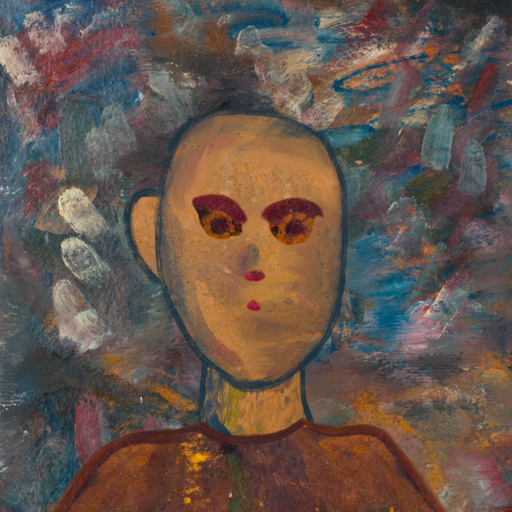
Background: Boggyland, Head And Neck Front: In_The_Sun, Face Front: Doll, Bust: Comrade, Hair Front: Blank, Head Accessory: Blank, Second Necklace: Blank, Necklace: Blank, Baby: Blank